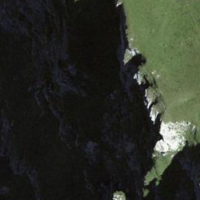
EUNIS habitat code: 26
Species observed at this site:
Geum montanum